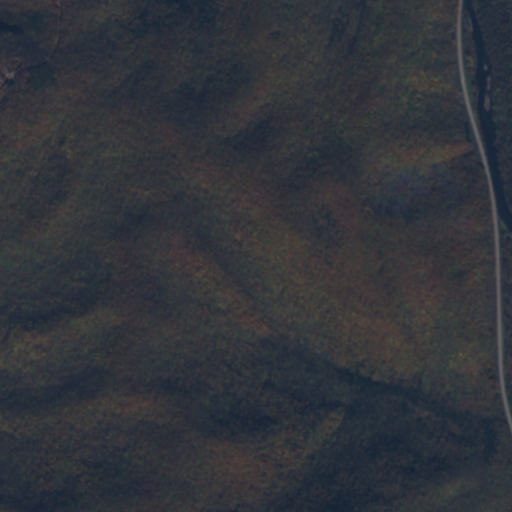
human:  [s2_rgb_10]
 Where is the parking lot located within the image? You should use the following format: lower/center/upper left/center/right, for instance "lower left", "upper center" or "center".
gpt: The parking lot is located in the upper left of the image.
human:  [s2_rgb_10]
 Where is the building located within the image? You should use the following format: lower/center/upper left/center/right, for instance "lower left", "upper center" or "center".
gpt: The building is located in the upper left of the image.
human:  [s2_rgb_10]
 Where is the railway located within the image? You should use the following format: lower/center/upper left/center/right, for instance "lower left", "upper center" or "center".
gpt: The railway is located in the upper right of the image.
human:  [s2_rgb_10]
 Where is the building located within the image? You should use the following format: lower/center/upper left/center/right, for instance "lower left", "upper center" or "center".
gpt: The building is located in the upper left of the image.
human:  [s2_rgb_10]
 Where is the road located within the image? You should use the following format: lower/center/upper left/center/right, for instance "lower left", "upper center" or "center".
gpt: There is no road in the image.